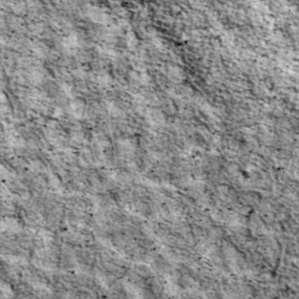
Label: non_frost